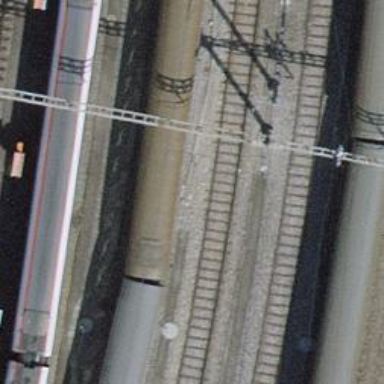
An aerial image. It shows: Railway yard with electrified tracks and single track.